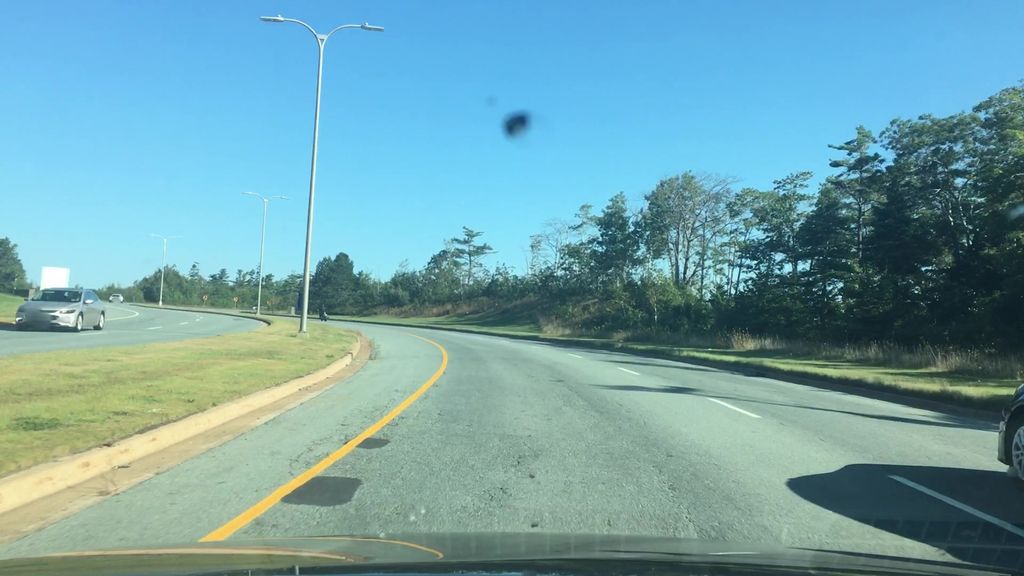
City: halifax